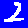
Digit: 2